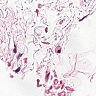
Metastatic tissue present: no